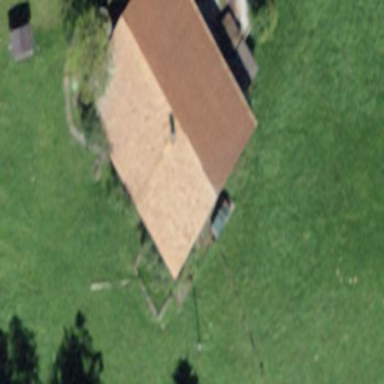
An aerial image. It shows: Farm building.